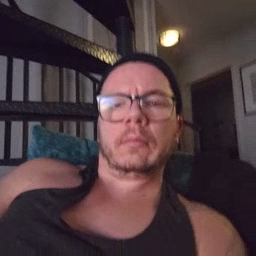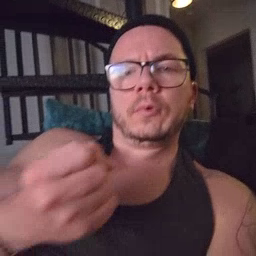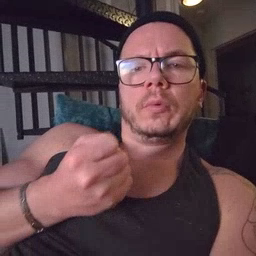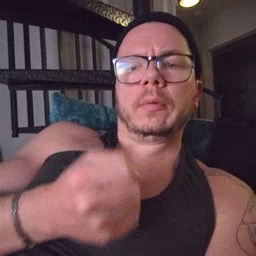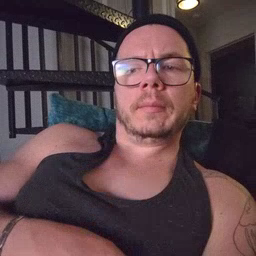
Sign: drawer